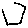
Label: hexagon